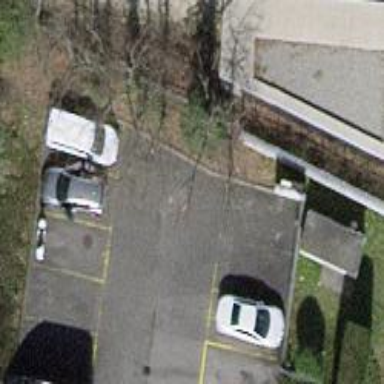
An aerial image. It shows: Road serving as parking aisle.